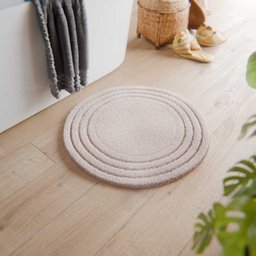
Label: decoration